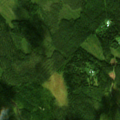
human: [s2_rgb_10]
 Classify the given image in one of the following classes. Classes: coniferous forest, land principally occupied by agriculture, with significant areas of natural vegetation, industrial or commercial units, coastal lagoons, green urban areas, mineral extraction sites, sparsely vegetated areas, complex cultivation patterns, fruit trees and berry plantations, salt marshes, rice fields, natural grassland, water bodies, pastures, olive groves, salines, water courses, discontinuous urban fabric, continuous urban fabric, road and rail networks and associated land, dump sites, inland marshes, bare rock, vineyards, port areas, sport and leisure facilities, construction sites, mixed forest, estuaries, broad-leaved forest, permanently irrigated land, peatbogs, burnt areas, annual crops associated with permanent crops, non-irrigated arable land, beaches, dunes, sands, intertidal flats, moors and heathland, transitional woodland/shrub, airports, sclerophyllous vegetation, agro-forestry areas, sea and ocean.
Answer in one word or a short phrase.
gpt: coniferous forest, mixed forest, transitional woodland/shrub